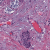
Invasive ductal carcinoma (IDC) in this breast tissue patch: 0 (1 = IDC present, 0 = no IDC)